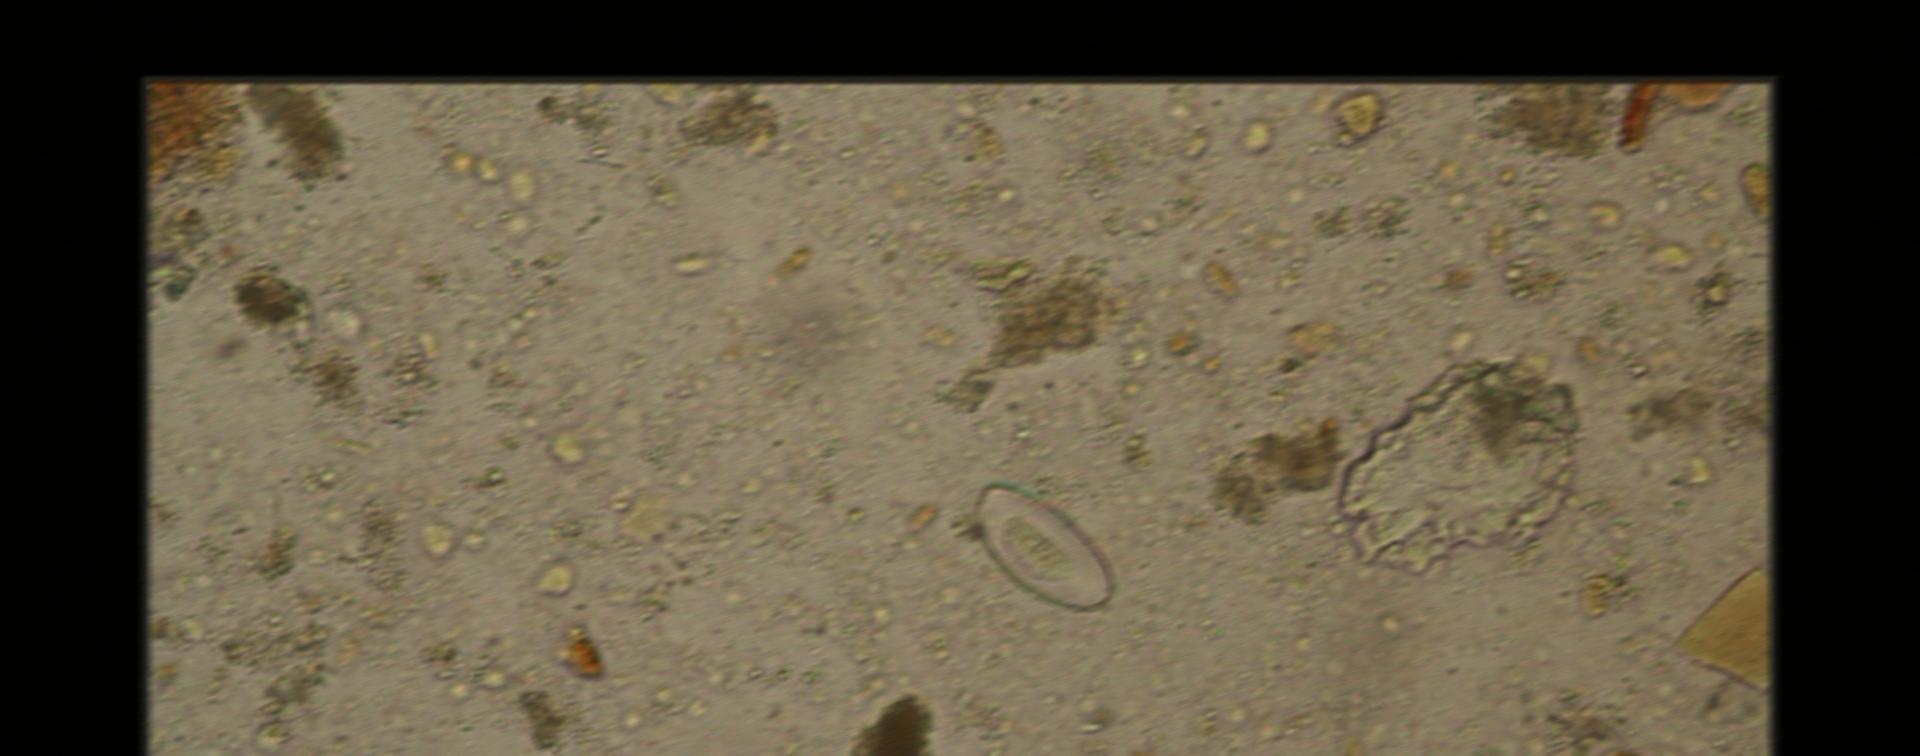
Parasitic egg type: Enterobius vermicularis